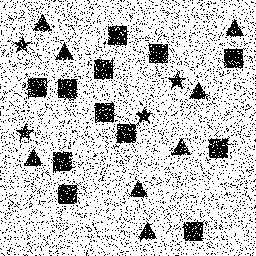
Squares: 12
Triangles: 8
Stars: 4
Total shapes: 24